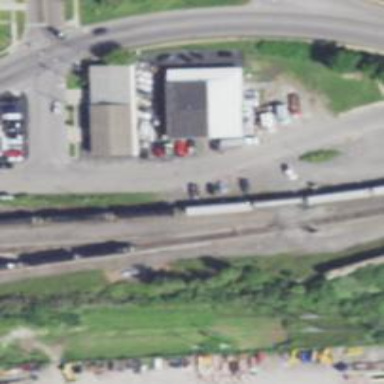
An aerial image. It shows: Railway siding for service.